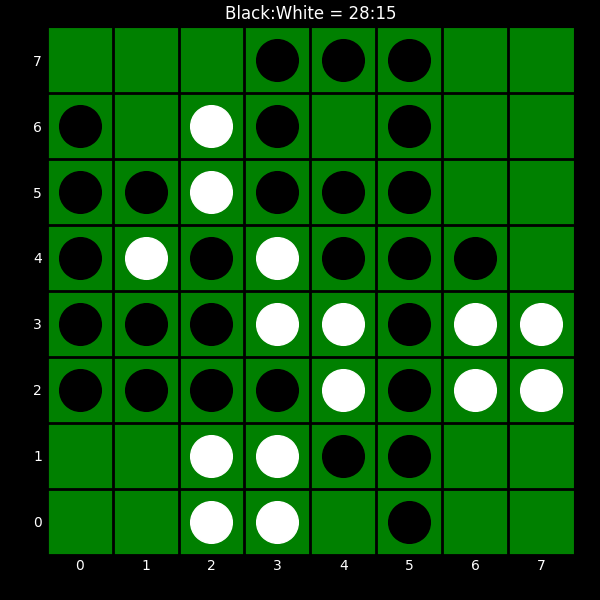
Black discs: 28
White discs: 15